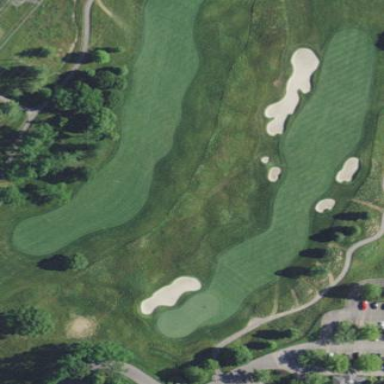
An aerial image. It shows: Well-maintained grassy area designated as golf fairway.